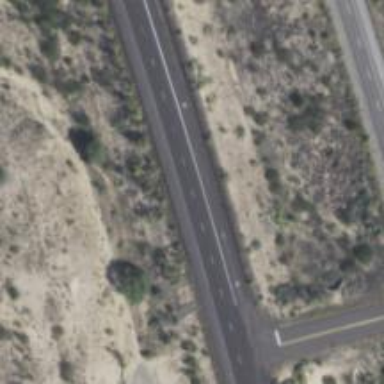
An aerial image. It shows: Asphalt trunk highway classified as expressway.